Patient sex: F
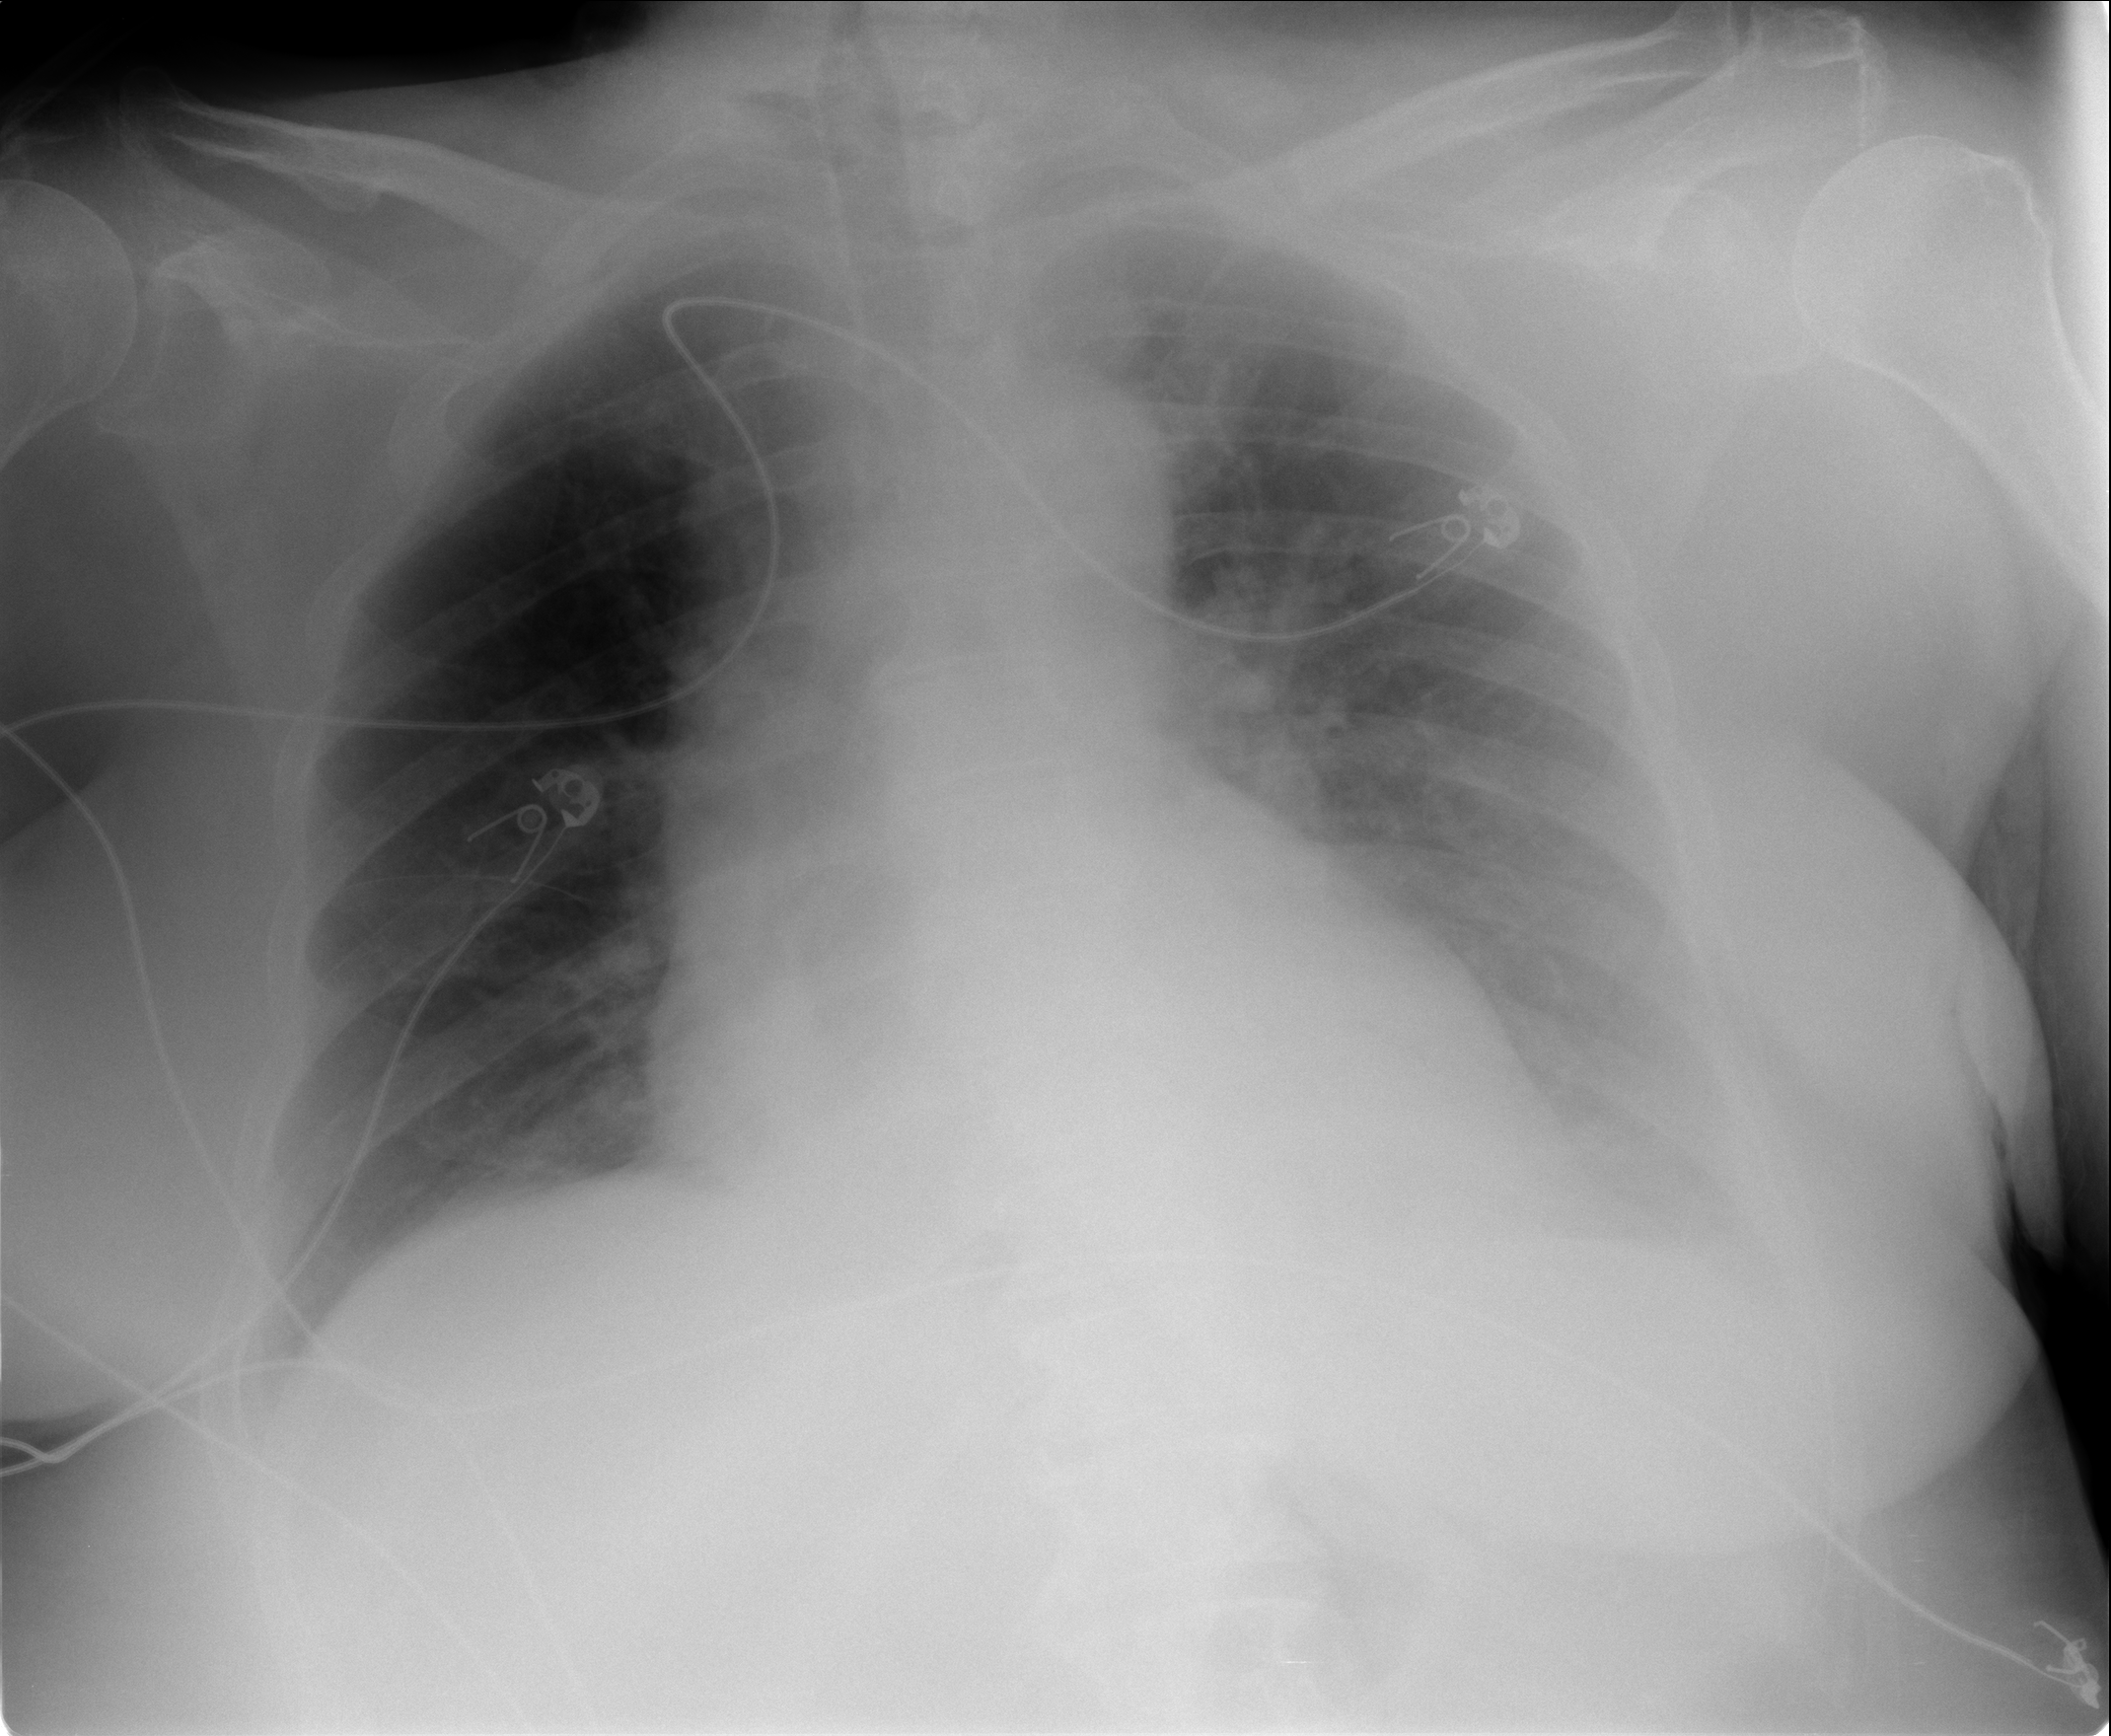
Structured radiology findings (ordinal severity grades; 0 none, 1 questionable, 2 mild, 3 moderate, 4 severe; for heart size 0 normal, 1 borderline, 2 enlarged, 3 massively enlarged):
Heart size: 2
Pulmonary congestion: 0
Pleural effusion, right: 0
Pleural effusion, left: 2
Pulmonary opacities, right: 0
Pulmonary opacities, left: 0
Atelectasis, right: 1
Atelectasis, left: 2